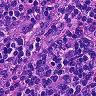
Metastatic tissue present: no